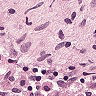
Metastatic tissue present: yes